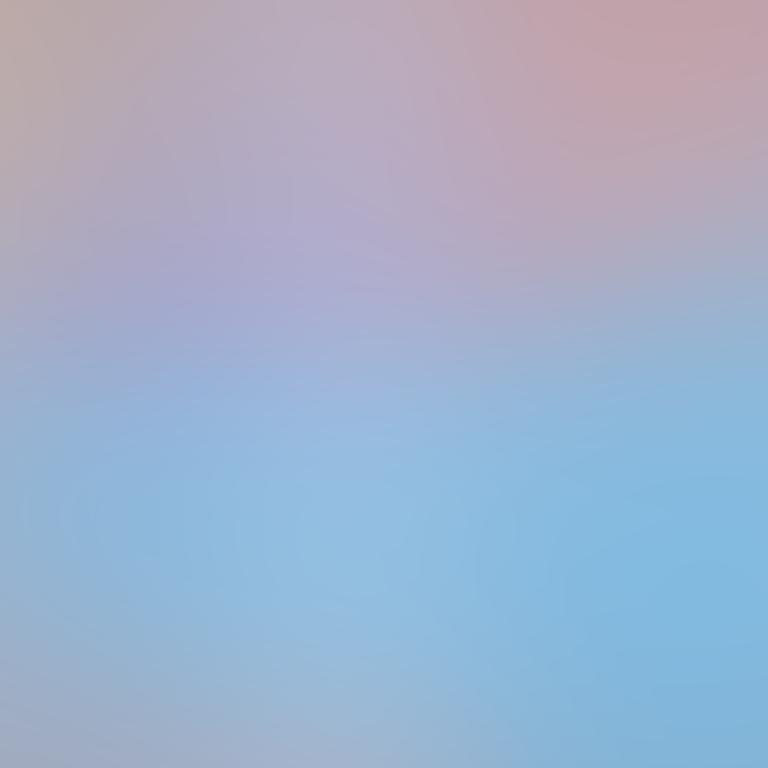
Abstract light effect, smooth gradient from soft blue to gentle pink, serene atmosphere, diffuse light, no room, no furniture, no objects.